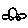
Label: car